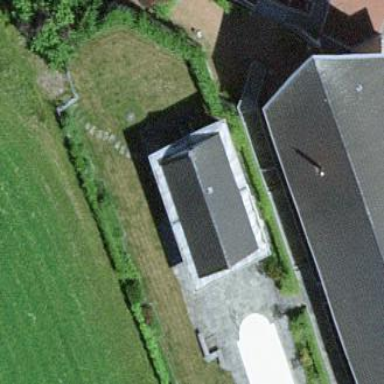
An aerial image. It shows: Shed building.